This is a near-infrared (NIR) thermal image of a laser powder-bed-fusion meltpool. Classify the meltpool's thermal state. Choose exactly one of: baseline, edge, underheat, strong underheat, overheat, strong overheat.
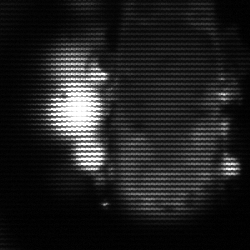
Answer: strong underheat